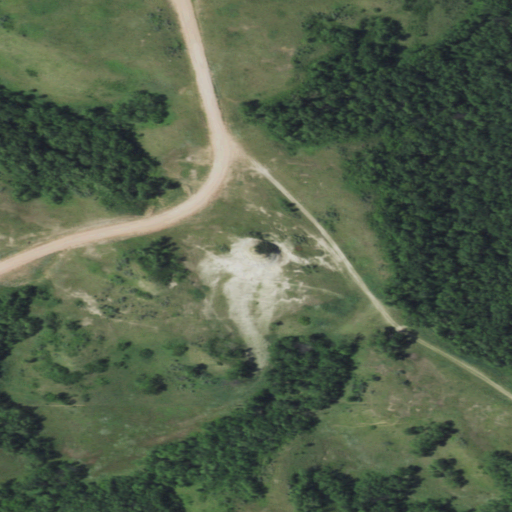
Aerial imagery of mountain in North Dakota named Old Man Dancing Butte containing shrub and deciduous forest